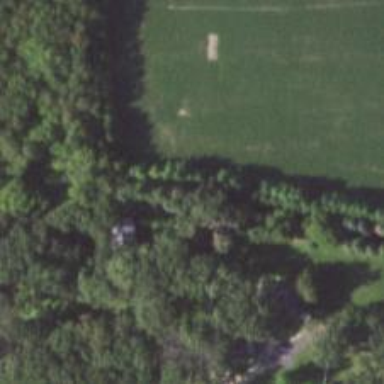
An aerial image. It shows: Row of trees in natural setting.